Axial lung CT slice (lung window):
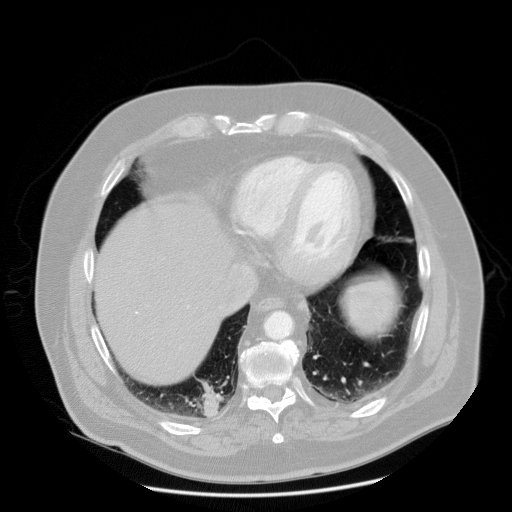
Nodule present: no